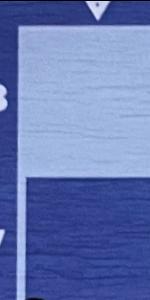
Label: Empty